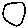
Label: moon